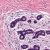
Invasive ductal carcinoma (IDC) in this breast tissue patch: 0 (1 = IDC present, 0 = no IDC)